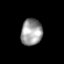
Tissue: skin
Cell type: Epithelial cells
Senescence score: 0.7961
Nuclear area (px): 554
Mean DAPI intensity: 154.325